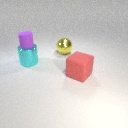
large red rubber cube to the right of large yellow metal sphere